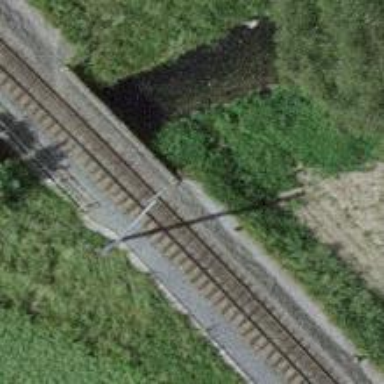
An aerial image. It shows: Narrow-gauge railway bridge with contact line electrification.